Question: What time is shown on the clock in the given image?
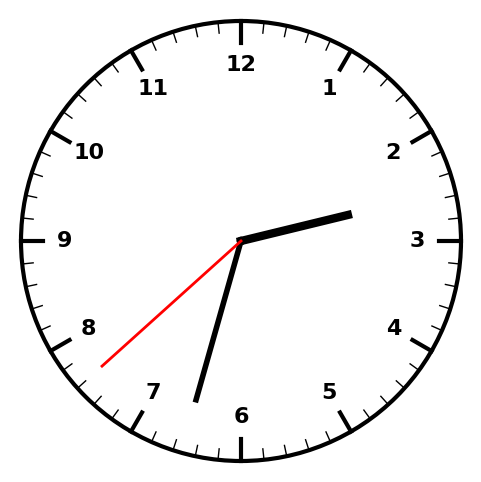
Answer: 02:32:38